Question: I have created segues in the following way:
- -
In Xcode there is a section that shows the navigation controller scene (as shown in the attachment)

The navigation controller scene shows in the following order:
- - -
Though everything works as expected, I would like to change the order in which the navigation controller scene is displayed
The order of the navigation controller doesn't reflect the way the segues are connected
Is there a way to manually change the order without having to delete the view controllers and recreating them (pls see the attached pic) ?
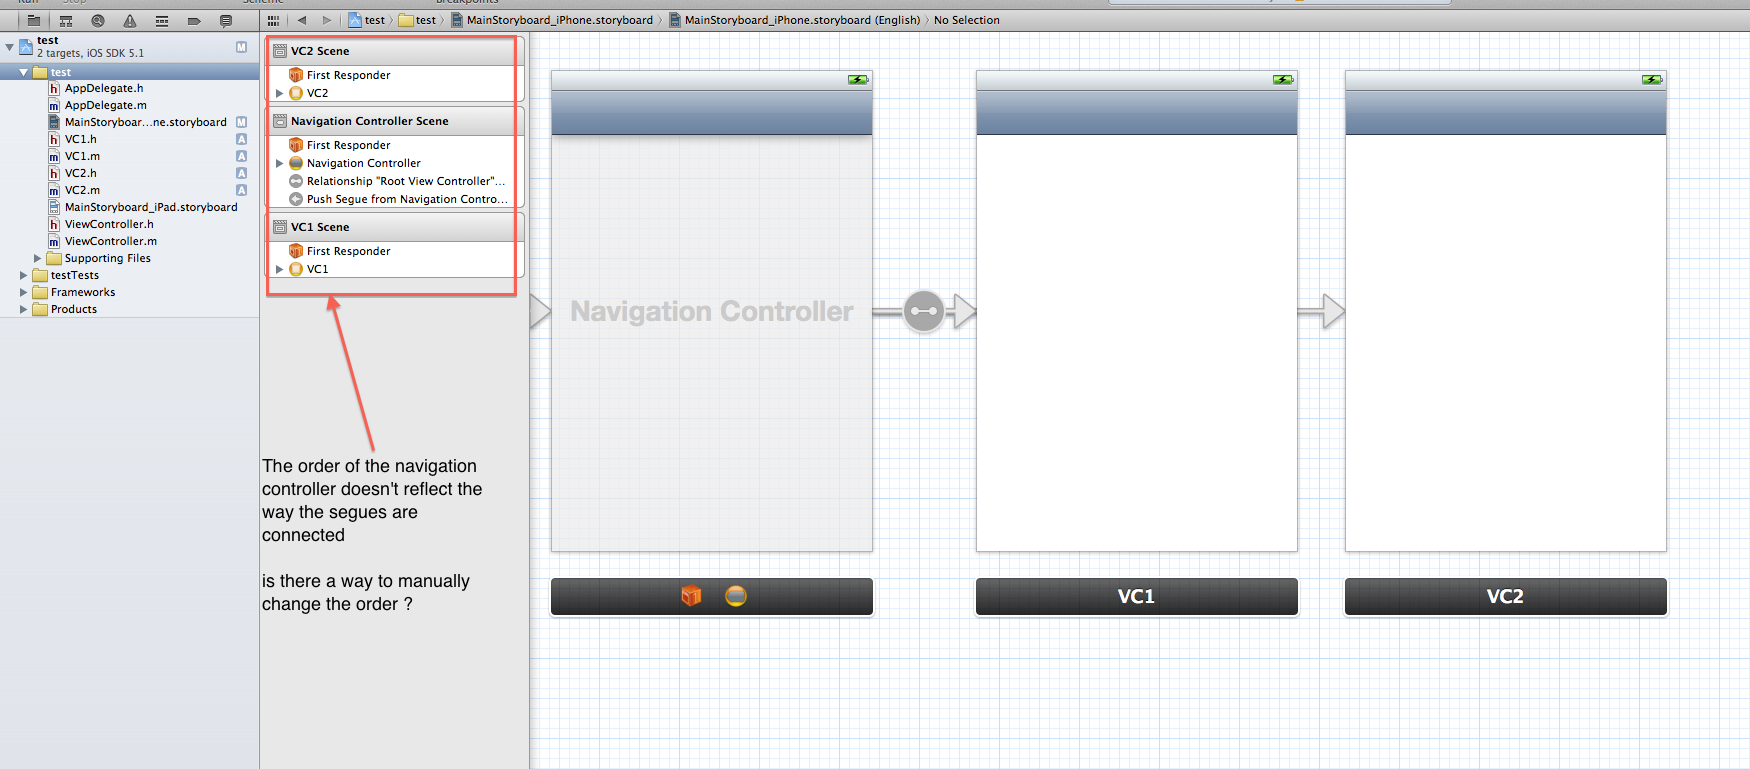
Answer: Open your storyboard file with a text editor (it's XML) and find something like , then you should see:
'''
<!--VC1-->
<scene sceneID="...">
....
</scene>
<!--Navigation Controller-->
<scene sceneID="..">
....
</scene>
'''
Just change the order ^^
By "change the order" I mean mean rearrange the entire block, be careful to not mess up your file.